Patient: sex F, age 67
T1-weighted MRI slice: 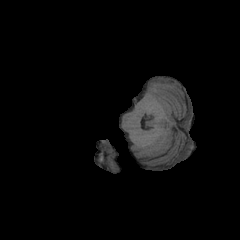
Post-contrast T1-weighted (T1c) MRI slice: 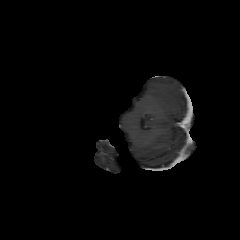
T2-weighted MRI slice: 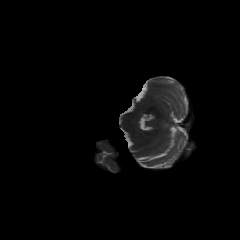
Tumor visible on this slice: no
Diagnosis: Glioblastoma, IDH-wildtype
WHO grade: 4